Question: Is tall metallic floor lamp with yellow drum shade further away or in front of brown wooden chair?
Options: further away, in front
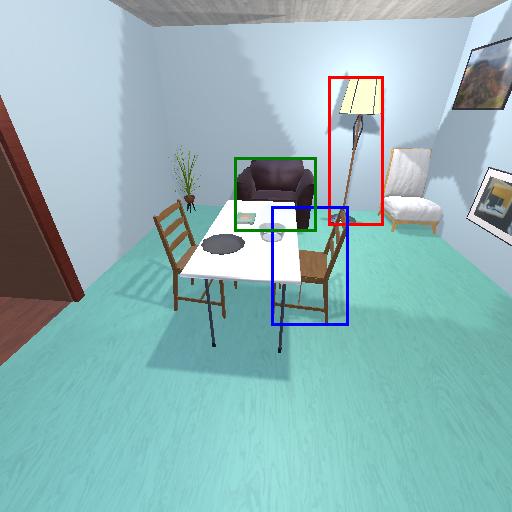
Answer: further away